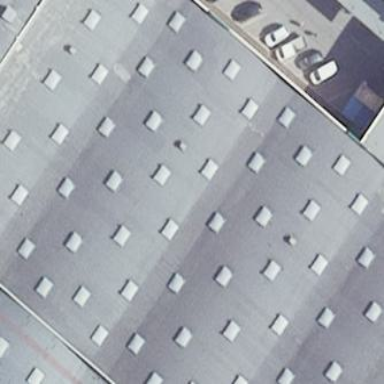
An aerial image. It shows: Industrial building.